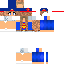
A female human skin with medium skin, wearing brown long hair dressed in a blue hoodie and blue shorts, featuring a closed mouth.